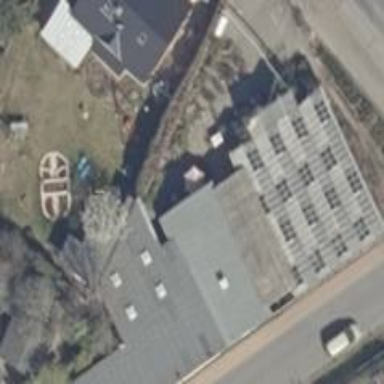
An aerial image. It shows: Garden center located in greenhouse.